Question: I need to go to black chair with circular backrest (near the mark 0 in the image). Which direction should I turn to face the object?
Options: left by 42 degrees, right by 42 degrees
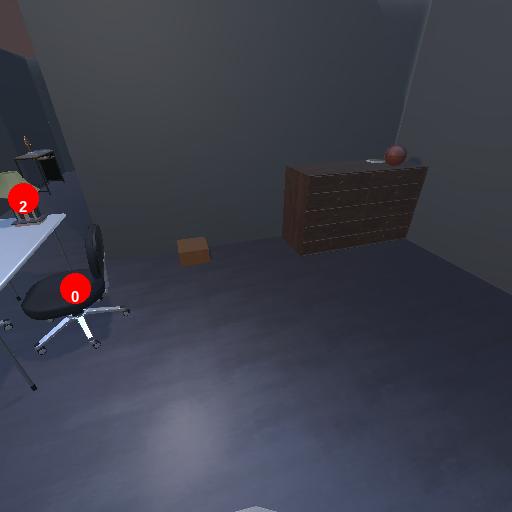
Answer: left by 42 degrees